Question: '''
<script type="text/javascript">
var dataString ={ "EmployeeNum" : 50};
var queryObject="";
var queryObjectLen="";
console.log("loading");
google.load('visualization', '1.0', {'packages':['corechart']});
google.setOnLoadCallback(RequestData);
create function RequestData()
{
$.ajax
(
{
type : 'POST',
asynch :'false',
data: dataString,
url : 'http://localhost:8080/Charts/db',
success : function(data)
{
alert("success");
queryObject = jQuery.parseJSON(data);
queryObjectLen = queryObject.Details.length;
console.log("queryObj: "+queryObject+" Length: "+queryObjectLen);
drawChart();
},
error : function(xhr, type)
{
alert('server error occoured')
}
})
);
function drawChart()
{
console.log("Inside drawChart()");
var arrdata = new google.visualization.DataTable();
arrdata.addColumn('string', 'DeptName');
arrdata.addColumn('number', 'NumberOfEmployees');
for(var i=0; i<queryObjectLen; i++)
{
console.log(queryObject.Details[i].DeptName);
var dept= queryObject.Details[i].DeptName;
var emp = queryObject.Details[i].NumberOfEmployees;
arrdata.addRows([
[dept,parseInt(emp)]
]);
}
var options = {
title: 'Department vs. Number of Employees on Horizontal Axis',
vAxis: {title: 'DeptName', titleTextStyle: {color: 'red'}},
'width':400,
'height':300
};
var option2 = {
title: 'Department vs. Number of Employees on vertical Axis',
hAxis: {title: 'NumberOfEmployees', titleTextStyle: {color: 'blue'}},
'width':400,
'height':300
};
var option3 = {
title: 'Department vs. Number of Employees on Pie Chart',
'width':400,
'height':300
};
var option4 = {
title: 'Department vs. Number of Employees on Line Chart',
'width':400,
'height':300
};
var chart = new google.visualization.BarChart(document.getElementById('chart_div'));//this is altogether a different object
var chart2 = new google.visualization.ColumnChart(document.getElementById('chart_div2'));
var chart3 = new google.visualization.PieChart(document.getElementById('chart_div3'));
var chart4 = new google.visualization.LineChart(document.getElementById('chart_div4'));
chart.draw(arrdata, options);
chart2.draw(arrdata, option2);
chart3.draw(arrdata, option3);
chart4.draw(arrdata, option4);
}
</script>
</head>
<body>
<div id="chart_div" style="width: 400px; height: 300px;"></div>
<div id="chart_div2" style="width: 800px; height: 400px;"></div>
<div id="chart_div3" style="width: 400px; height: 300px;"></div>
<div id="chart_div4" style="width: 400px; height: 500px;"></div>
</body>
</html>
'''
It goes to servlet at url 'http://localhost:8080/Charts/db' and based on parametrs passed to it, the query is executed.
Problem: I am getting completely unexpected output and flow control.

The doGet function of servlet looks like this :
1.Why do I have Query printed twice ?
1. Why do I have the alert twice?
2. The exception is caught in outermost block then how is query printed ?
Here is my function :
'''
public void doGet(HttpServletRequest request, HttpServletResponse response) throws ServletException, IOException
{
try
{
List<JSONObject> Details = new LinkedList<JSONObject>();
PrintWriter out = response.getWriter();
Class.forName("com.microsoft.sqlserver.jdbc.SQLServerDriver");
c = DriverManager.getConnection(dbURL, user, password);
query = "select DeptName, NumberOfEmployees from Departments where 1 = 1";
String Dept = "";
String EmployeeNum= "";
try
{
EmployeeNum = request.getParameter("EmployeeNum");
}
catch(Exception e)
{
System.out.println("error in get param" + e );
}
int NumOfEmp;
try {
NumOfEmp = Integer.parseInt(EmployeeNum);
} catch(NumberFormatException e){
StringBuilder sb = new StringBuilder();
sb.append("Error parsing this EployeeNum: ");
sb.append(EmployeeNum);
e.printStackTrace();
throw new RuntimeException(sb.toString());
}
if (NumOfEmp > 0) {
// add criteria for Age
query += " AND NumberOfEmployees = "+ NumOfEmp ;
}
System.out.println("QUERY ......... " + query);
pst = c.prepareStatement(query);
rs = pst.executeQuery();
resobj = new JSONObject();
while(rs.next())
{
String DeptName = rs.getString(1);
System.out.println("name " + DeptName);
int NumberOfEmployees = rs.getInt(2);
System.out.println("num " + NumberOfEmployees );
obj = new JSONObject();
obj.put("DeptName", DeptName);
obj.put( "NumberOfEmployees",NumberOfEmployees );
Details.add(obj);
}
resobj.put("Details", Details);
out.write(resobj.toString());
}
catch(Exception e)
{
System.out.println("Exception aayi: " + e);
}
}
'''
Edit in response to answer:
'''
2015-03-27T21:35:46.964+0530|INFO: QUERY ......... select DeptName, NumberOfEmployees from Departments where 1 = 1 AND NumberOfEmployees = 50
2015-03-27T21:35:47.685+0530|SEVERE: SLF4J: The requested version 1.6 by your slf4j binding is not compatible with [1.5.5, 1.5.6]
2015-03-27T21:35:47.685+0530|SEVERE: SLF4J: See http://www.slf4j.org/codes.html#version_mismatch for further details.
2015-03-27T21:36:00.325+0530|INFO: Exception aayi: java.lang.RuntimeException: Error parsing this EployeeNum: null
2015-03-27T21:36:00.325+0530|SEVERE: java.lang.NumberFormatException: null
'''
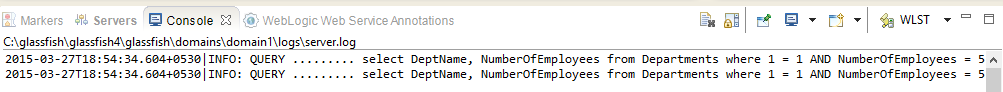
Answer: SERVLET
'''
public void doGet(HttpServletRequest request, HttpServletResponse response) throws ServletException, IOException
{
try
{
List<JSONObject> Details = new LinkedList<JSONObject>();
PrintWriter out = response.getWriter();
Class.forName("com.microsoft.sqlserver.jdbc.SQLServerDriver");
c = DriverManager.getConnection(dbURL, user, password);
query = "select DeptName, NumberOfEmployees from Departments where 1 = 1";
String Dept = "";
int EmployeeNum = 0;
try
{
EmployeeNum = request.getParameter("EmployeeNum");
}
catch(Exception e)
{
System.out.println("error in get param" + e );
}
int NumOfEmp;
try {
NumOfEmp = EmployeeNum;
} catch(NumberFormatException e){
StringBuilder sb = new StringBuilder();
sb.append("Error parsing this EployeeNum: ");
sb.append(EmployeeNum);
e.printStackTrace();
throw new RuntimeException(sb.toString());
}
if (NumOfEmp > 0) {
// add criteria for Age
query += " AND NumberOfEmployees = "+ NumOfEmp ;
}
System.out.println("QUERY ......... " + query);
pst = c.prepareStatement(query);
rs = pst.executeQuery();
resobj = new JSONObject();
while(rs.next())
{
String DeptName = rs.getString(1);
System.out.println("name " + DeptName);
int NumberOfEmployees = rs.getInt(2);
System.out.println("num " + NumberOfEmployees );
obj = new JSONObject();
obj.put("DeptName", DeptName);
obj.put( "NumberOfEmployees",NumberOfEmployees );
Details.add(obj);
}
resobj.put("Details", Details);
out.write(resobj.toString());
}
catch(Exception e)
{
System.out.println("Exception aayi: " + e);
}
}
'''
JS
'''
script type="text/javascript">
var dataString ={ "EmployeeNum" : 50};
var queryObject="";
var queryObjectLen="";
console.log("loading");
google.load('visualization', '1.0', {'packages':['corechart']});
google.setOnLoadCallback(RequestData);
function RequestData(){
$.ajax({
type : 'POST',
asynch :'false',
data: dataString,
url : 'http://localhost:8080/Charts/db',
success : function(data)
{
alert("success");
queryObject = jQuery.parseJSON(data);
queryObjectLen = queryObject.Details.length;
console.log("queryObj: "+queryObject+" Length: "+queryObjectLen);
drawChart();
},
error : function(xhr, type)
{
alert('server error occoured')
}
})
}
function drawChart(){
console.log("Inside drawChart()");
var arrdata = new google.visualization.DataTable();
arrdata.addColumn('string', 'DeptName');
arrdata.addColumn('number', 'NumberOfEmployees');
for(var i=0; i<queryObjectLen; i++)
{
console.log(queryObject.Details[i].DeptName);
var dept= queryObject.Details[i].DeptName;
var emp = queryObject.Details[i].NumberOfEmployees;
arrdata.addRows([
[dept,parseInt(emp)]
]);
}
var options = {
title: 'Department vs. Number of Employees on Horizontal Axis',
vAxis: {title: 'DeptName', titleTextStyle: {color: 'red'}},
'width':400,
'height':300
};
var option2 = {
title: 'Department vs. Number of Employees on vertical Axis',
hAxis: {title: 'NumberOfEmployees', titleTextStyle: {color: 'blue'}},
'width':400,
'height':300
};
var option3 = {
title: 'Department vs. Number of Employees on Pie Chart',
'width':400,
'height':300
};
var option4 = {
title: 'Department vs. Number of Employees on Line Chart',
'width':400,
'height':300
};
var chart = new google.visualization.BarChart(document.getElementById('chart_div'));//this is altogether a different object
var chart2 = new google.visualization.ColumnChart(document.getElementById('chart_div2'));
var chart3 = new google.visualization.PieChart(document.getElementById('chart_div3'));
var chart4 = new google.visualization.LineChart(document.getElementById('chart_div4'));
chart.draw(arrdata, options);
chart2.draw(arrdata, option2);
chart3.draw(arrdata, option3);
chart4.draw(arrdata, option4);
}
</script>
</head>
<body>
<div id="chart_div" style="width: 400px; height: 300px;"></div>
<div id="chart_div2" style="width: 800px; height: 400px;"></div>
<div id="chart_div3" style="width: 400px; height: 300px;"></div>
<div id="chart_div4" style="width: 400px; height: 500px;"></div>
</body>
</html>
'''